Aerial crown-view tile of a tropical tree (Barro Colorado Island, Panama), acquired 20250414:
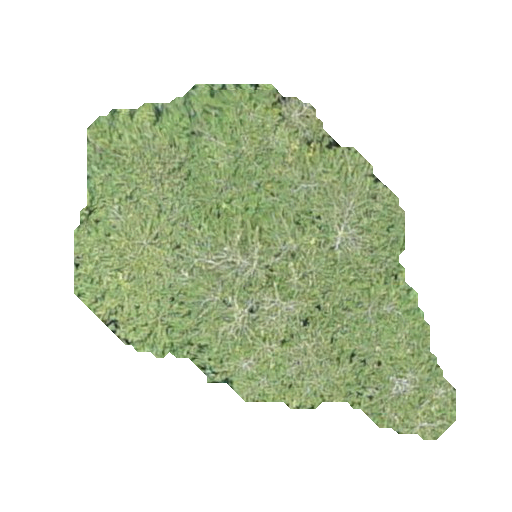
Species: Quararibea stenophylla
GBIF accepted scientific name: Quararibea stenophylla
Crown area: 133.159 m²